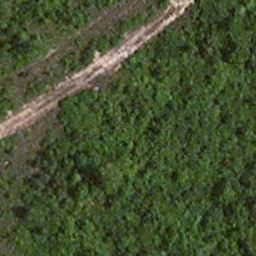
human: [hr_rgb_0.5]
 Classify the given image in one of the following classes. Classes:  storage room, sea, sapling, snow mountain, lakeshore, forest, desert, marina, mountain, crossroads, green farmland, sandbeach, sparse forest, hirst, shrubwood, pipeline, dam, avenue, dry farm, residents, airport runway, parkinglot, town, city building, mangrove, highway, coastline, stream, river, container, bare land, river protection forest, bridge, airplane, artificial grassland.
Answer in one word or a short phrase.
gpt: avenue